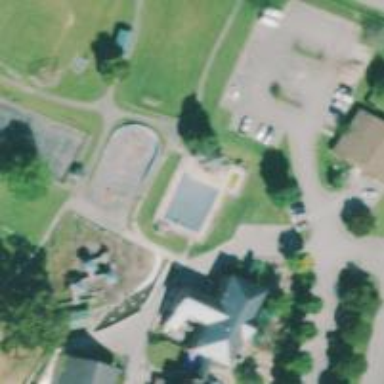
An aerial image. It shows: Swimming pool area designated for leisure and sports activities.